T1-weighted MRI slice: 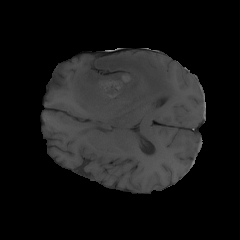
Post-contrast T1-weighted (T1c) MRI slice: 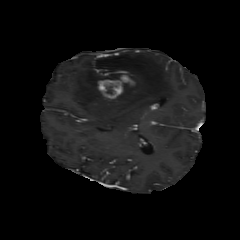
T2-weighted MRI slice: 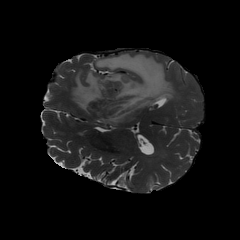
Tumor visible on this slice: yes